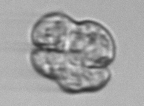
Label: Karenia